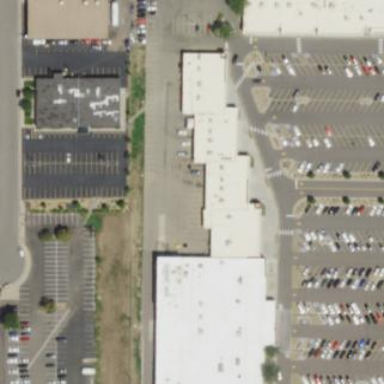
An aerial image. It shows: Retail building.